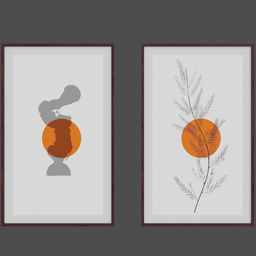
Label: decoration